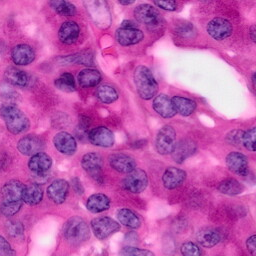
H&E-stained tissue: Pancreatic